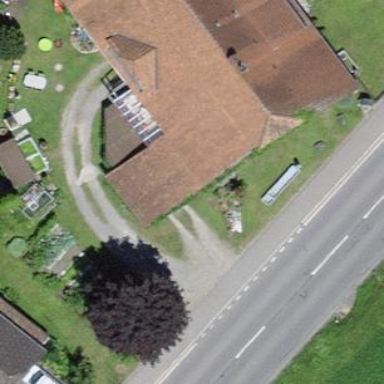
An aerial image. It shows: Garage building.